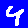
Digit: 4